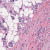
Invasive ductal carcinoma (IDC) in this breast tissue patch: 1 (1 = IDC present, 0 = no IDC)